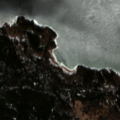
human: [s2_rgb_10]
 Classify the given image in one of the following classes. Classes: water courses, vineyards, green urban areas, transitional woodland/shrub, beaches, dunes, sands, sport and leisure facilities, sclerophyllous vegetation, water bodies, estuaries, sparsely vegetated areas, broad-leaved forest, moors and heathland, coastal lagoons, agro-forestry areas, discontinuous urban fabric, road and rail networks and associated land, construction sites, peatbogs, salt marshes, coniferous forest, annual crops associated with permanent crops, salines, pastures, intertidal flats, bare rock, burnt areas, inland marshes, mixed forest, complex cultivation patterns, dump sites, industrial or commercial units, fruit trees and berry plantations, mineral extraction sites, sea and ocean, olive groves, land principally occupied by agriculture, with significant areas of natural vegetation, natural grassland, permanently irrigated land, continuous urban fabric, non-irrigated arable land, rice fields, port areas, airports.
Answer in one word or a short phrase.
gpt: coniferous forest, mixed forest, sea and ocean